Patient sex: M
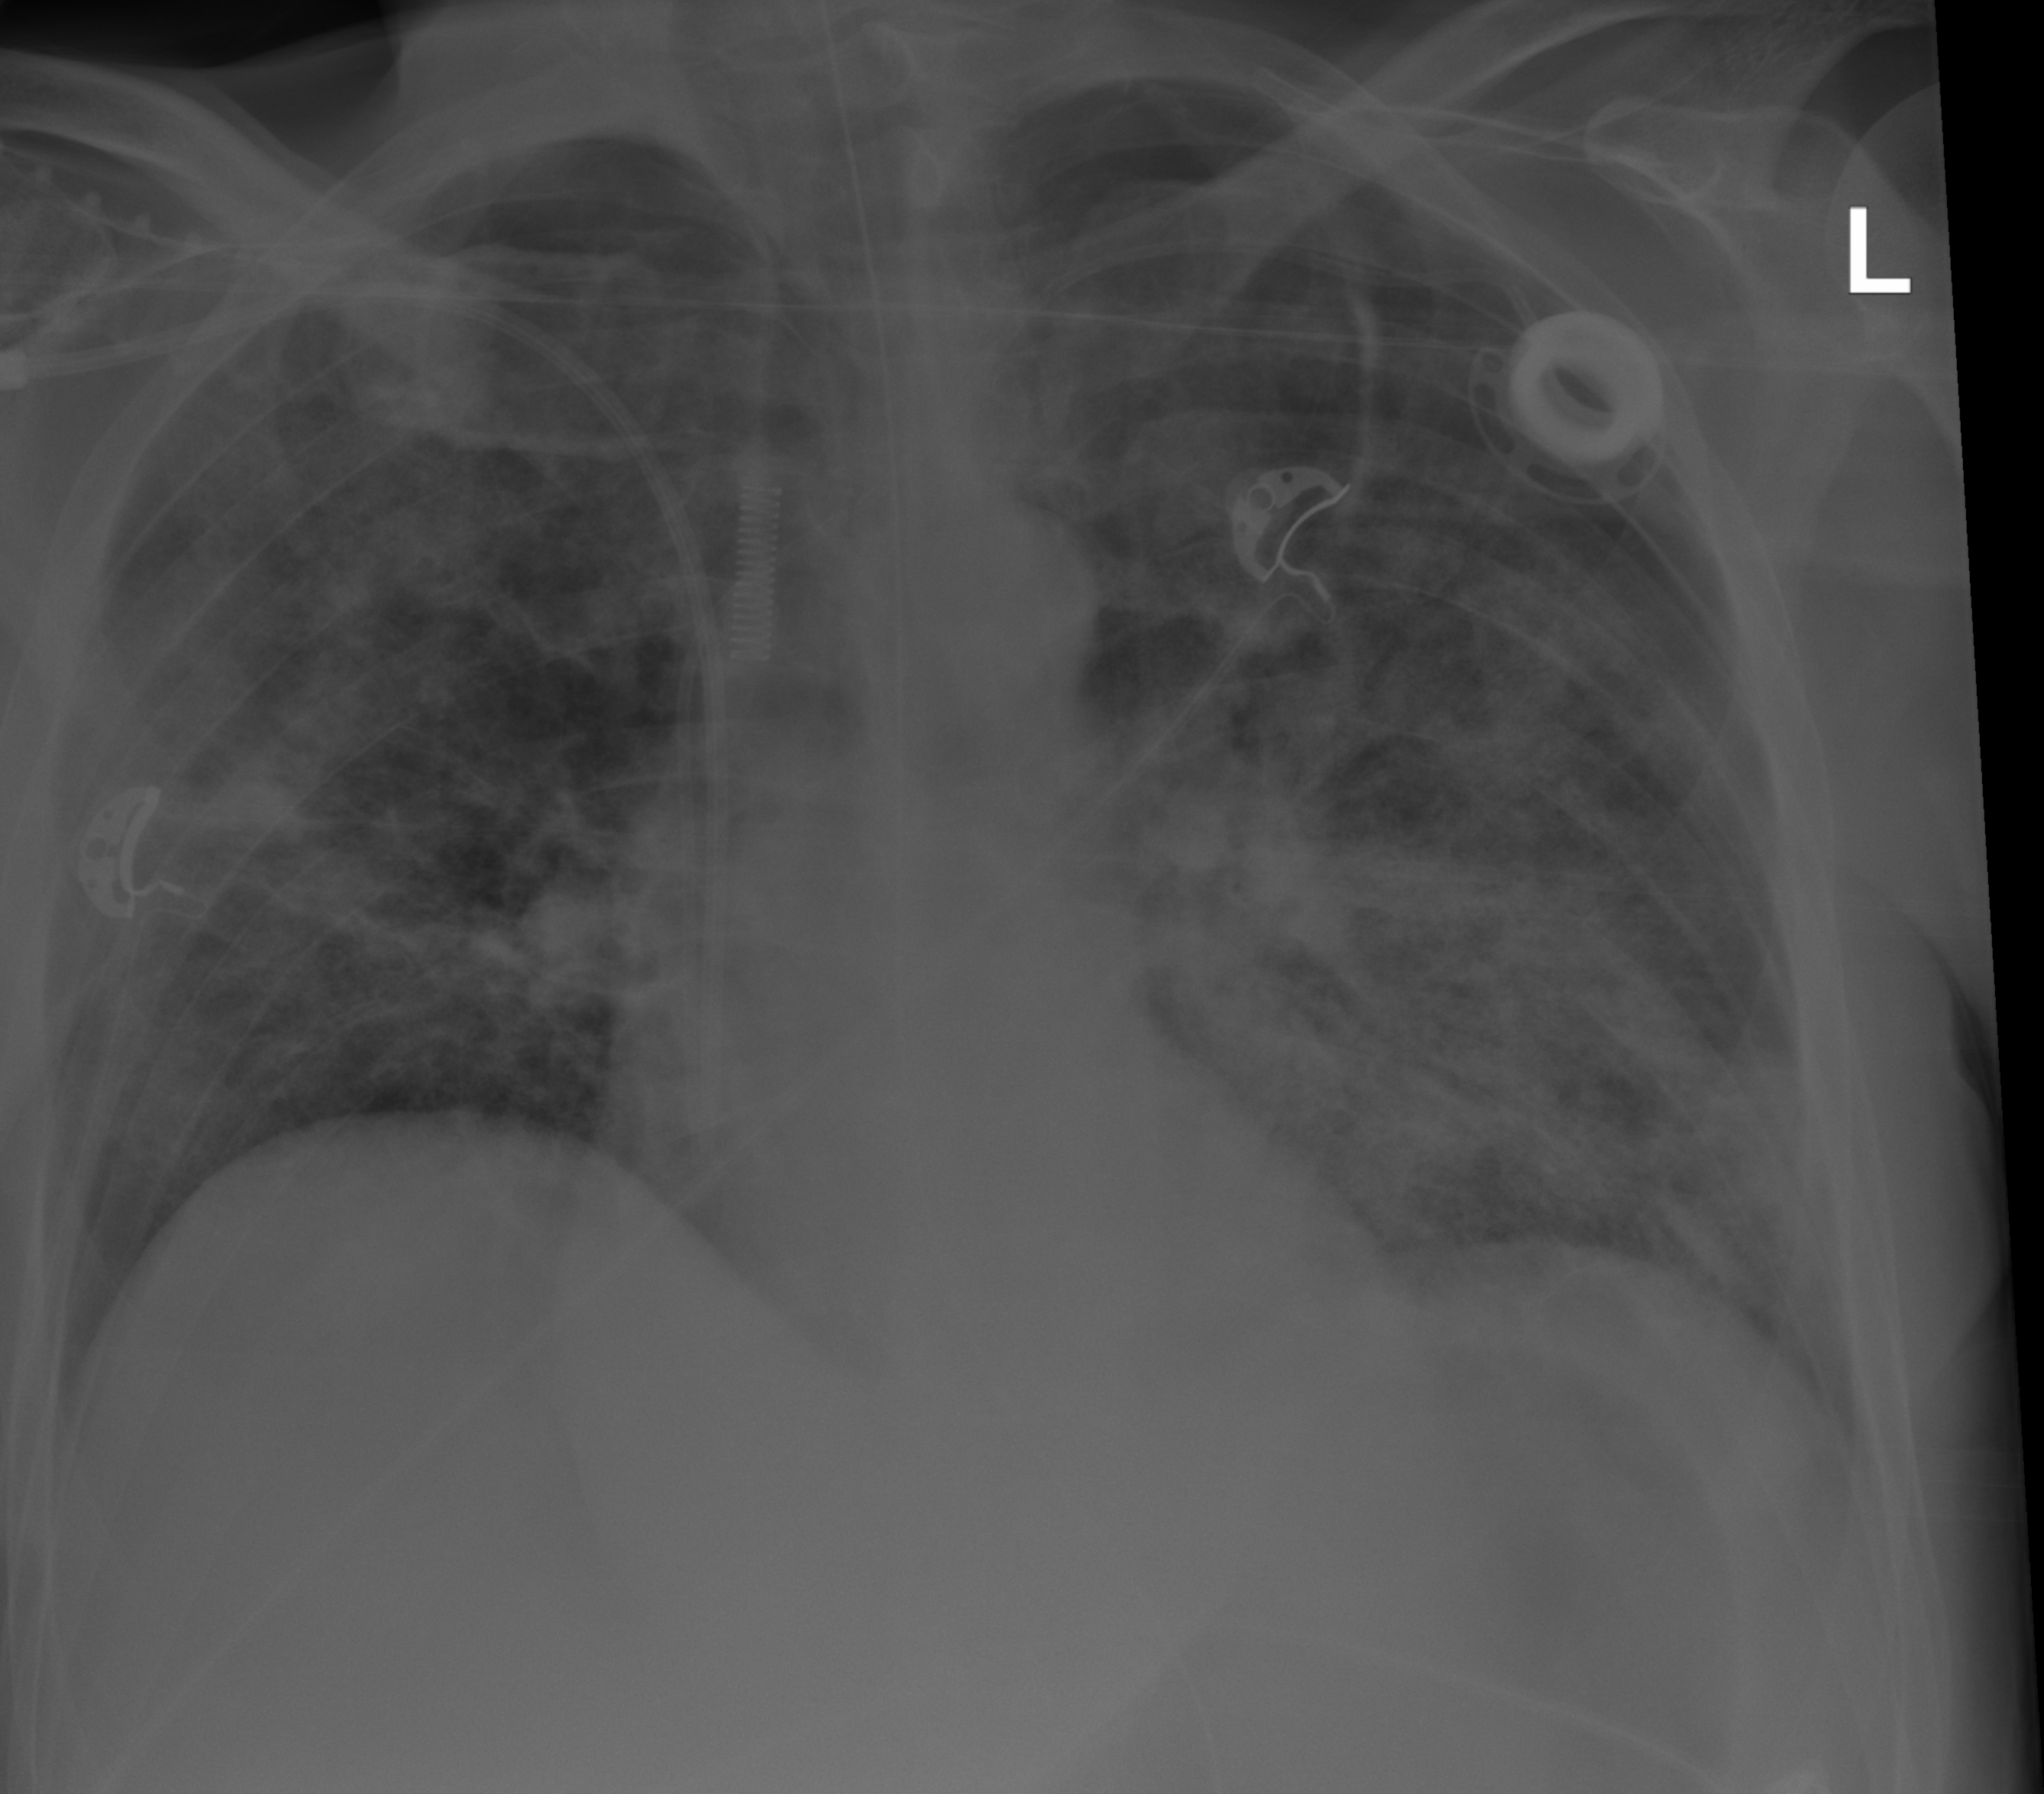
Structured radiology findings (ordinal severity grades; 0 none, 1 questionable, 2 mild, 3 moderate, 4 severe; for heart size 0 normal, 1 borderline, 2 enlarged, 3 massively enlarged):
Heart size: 0
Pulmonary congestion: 0
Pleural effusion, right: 0
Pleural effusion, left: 0
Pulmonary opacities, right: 2
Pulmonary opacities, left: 3
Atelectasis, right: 2
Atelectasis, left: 2